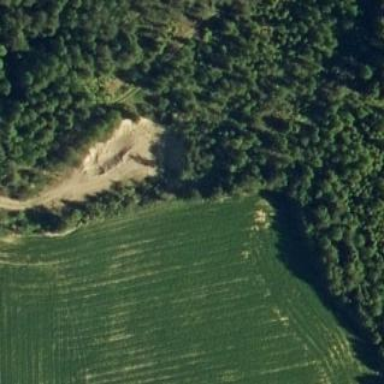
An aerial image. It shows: Quarry area.